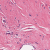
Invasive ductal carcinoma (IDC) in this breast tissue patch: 0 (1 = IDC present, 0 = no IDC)